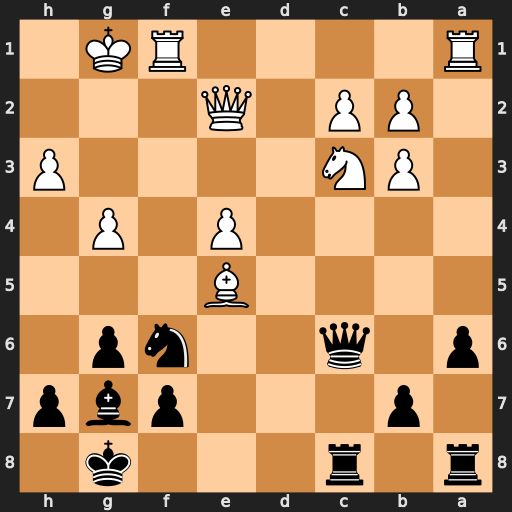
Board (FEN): r1r3k1/1p3pbp/p1q2np1/4B3/4P1P1/1PN4P/1PP1Q3/R4RK1
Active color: b
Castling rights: -
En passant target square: -
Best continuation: Qc5+ Qf2 Qxe5